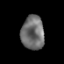
Tissue: prostate
Cell type: T cells
Senescence score: 0.7327
Nuclear area (px): 761
Mean DAPI intensity: 110.753